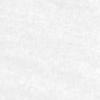
Label: no_change